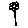
Label: flower